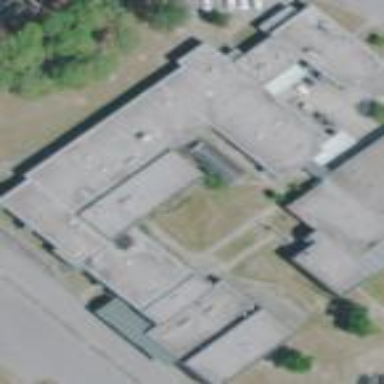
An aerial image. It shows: School building.